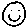
Label: smiley face